Field crop: tomato
Growth stage: 1
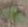
Species: solanum